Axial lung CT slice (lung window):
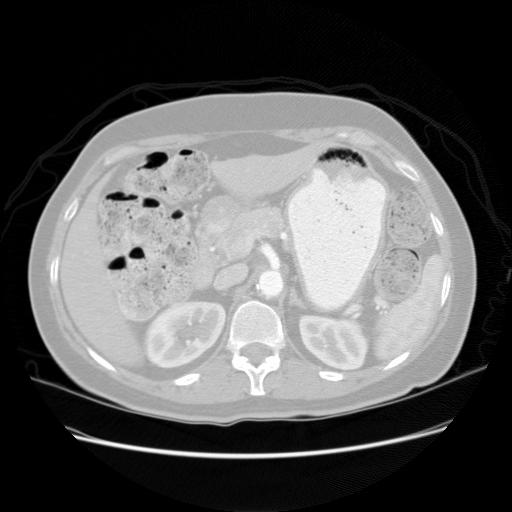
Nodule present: no